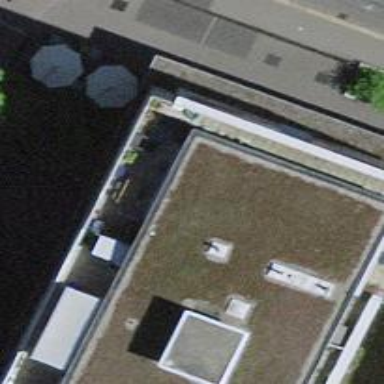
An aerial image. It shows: Cafe.